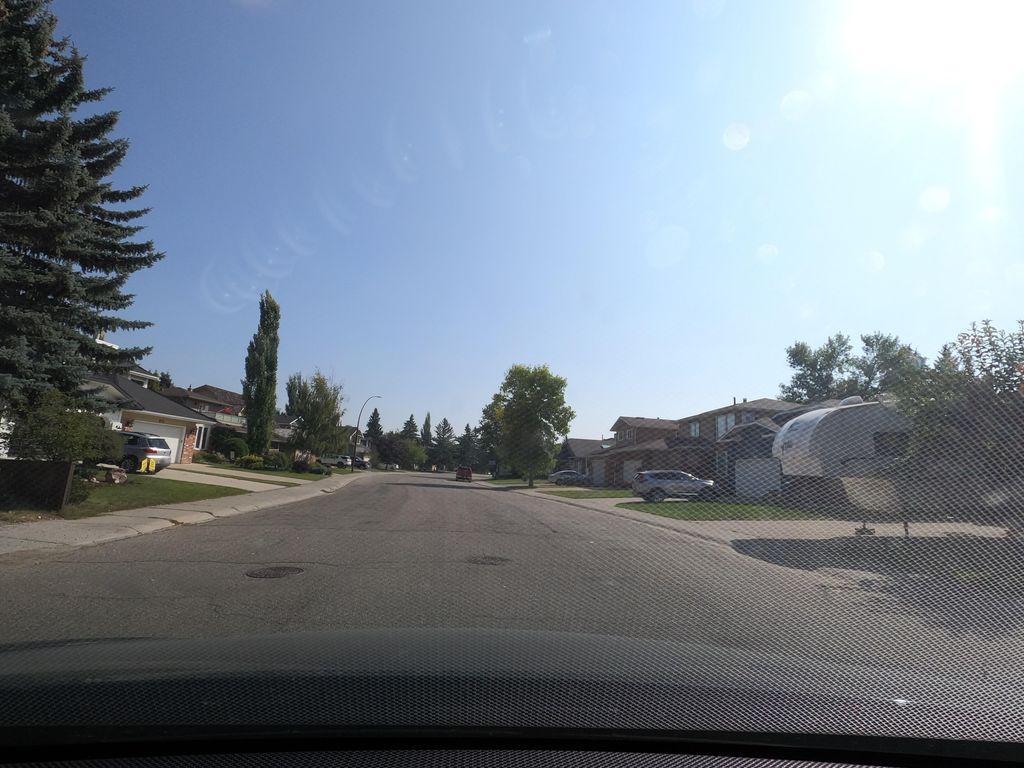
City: calgary